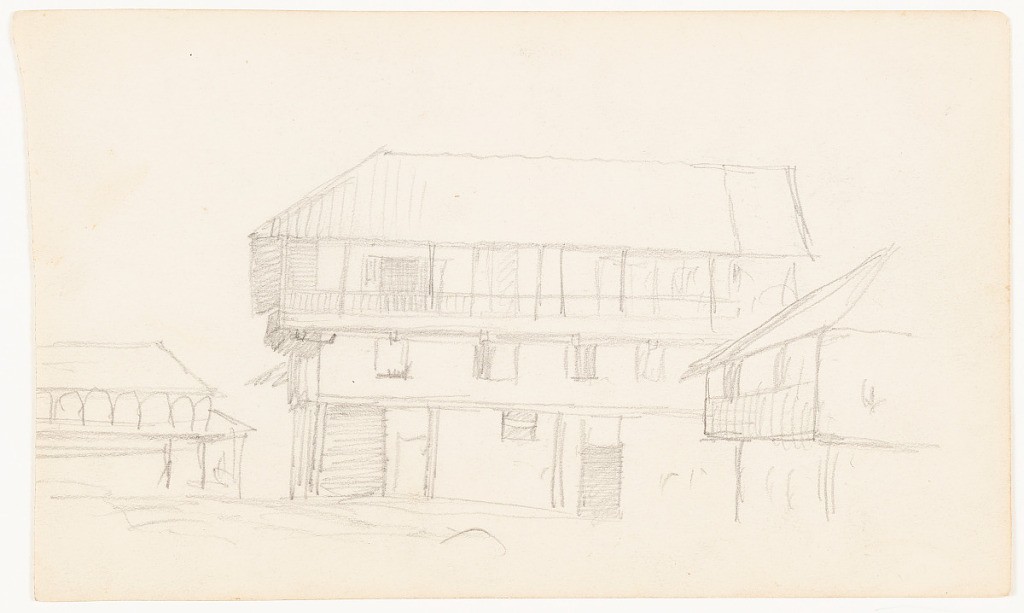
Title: A Street Corner in Guayaquil, Ecuador
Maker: Frederic Edwin Church, American, 1826–1900
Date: May 1857
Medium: Graphite on white wove paper; verso: graphite
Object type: Drawing
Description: Architecture sketch showing a view of three buildings near a street corner in Guayaquil, Ecuador. A large, rectilinear, three-story building comprises the central focus. Each floor extend beyond the floor below it, creating slightly cantilevered balconies. The building's roof is sloped. Other similar buildings are partially rendered in foreground at right and in background at left.

Verso: Two botanical sketches showing views of an evenly-formed tree at left and groves of plantain trees at upper right. Sketch of a human-made structure visible lower right.